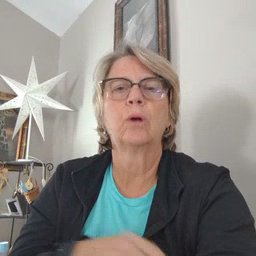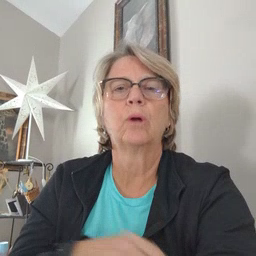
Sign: underwear